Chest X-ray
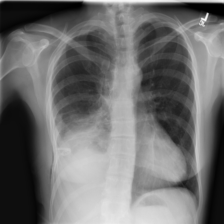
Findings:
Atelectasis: negative
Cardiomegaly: negative
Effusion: positive
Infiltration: positive
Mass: negative
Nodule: negative
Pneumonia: negative
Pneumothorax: negative
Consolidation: negative
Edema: negative
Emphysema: positive
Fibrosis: negative
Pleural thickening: negative
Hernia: negative